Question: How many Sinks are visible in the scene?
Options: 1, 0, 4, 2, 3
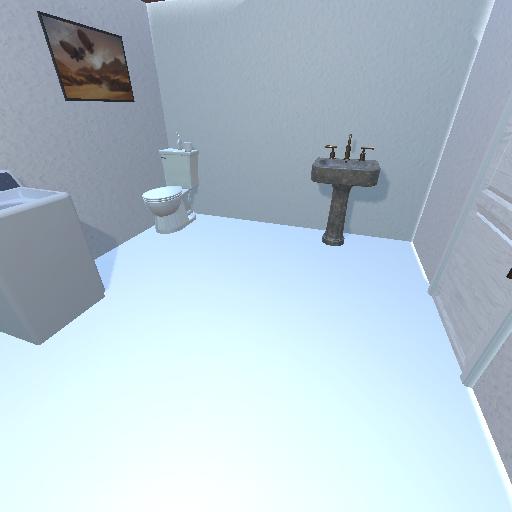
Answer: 1